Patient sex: M
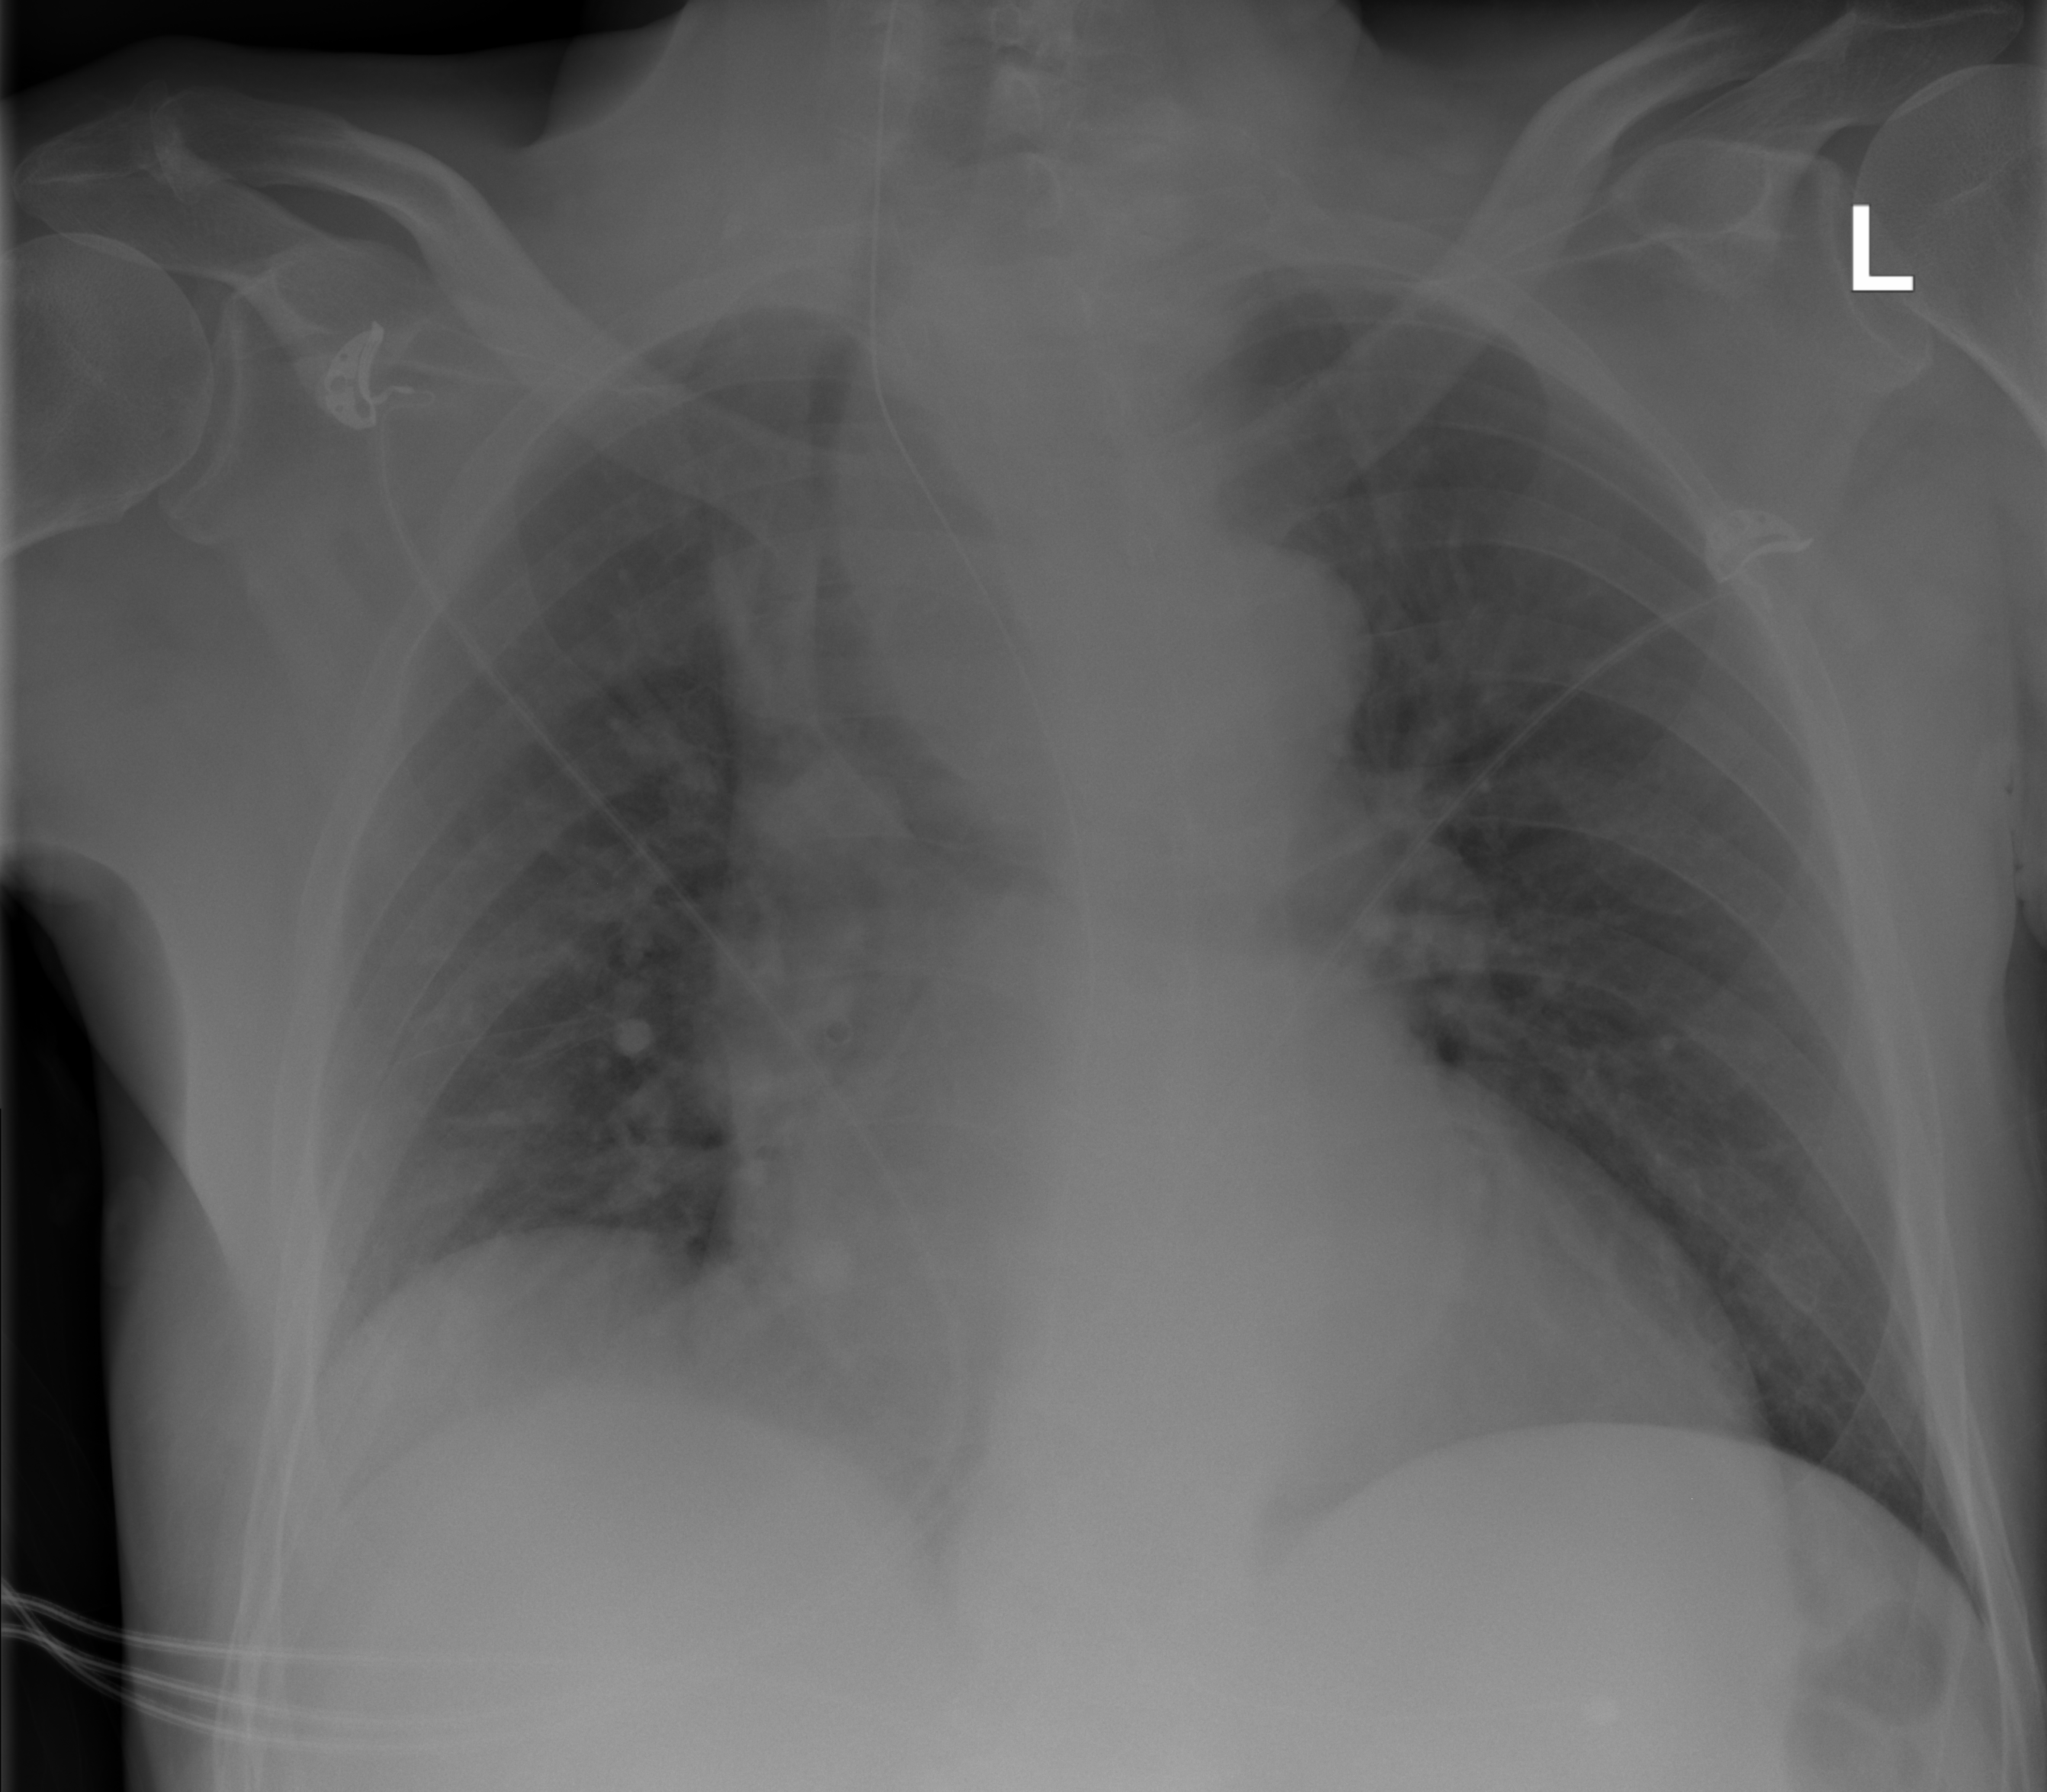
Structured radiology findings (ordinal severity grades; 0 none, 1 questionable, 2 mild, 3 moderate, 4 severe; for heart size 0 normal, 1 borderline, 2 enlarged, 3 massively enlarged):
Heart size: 2
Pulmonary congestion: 0
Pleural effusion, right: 0
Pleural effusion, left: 0
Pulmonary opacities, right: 0
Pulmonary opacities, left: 0
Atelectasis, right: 1
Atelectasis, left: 1